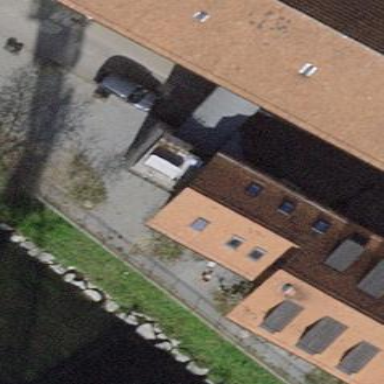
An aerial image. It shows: Building with pitched roof.